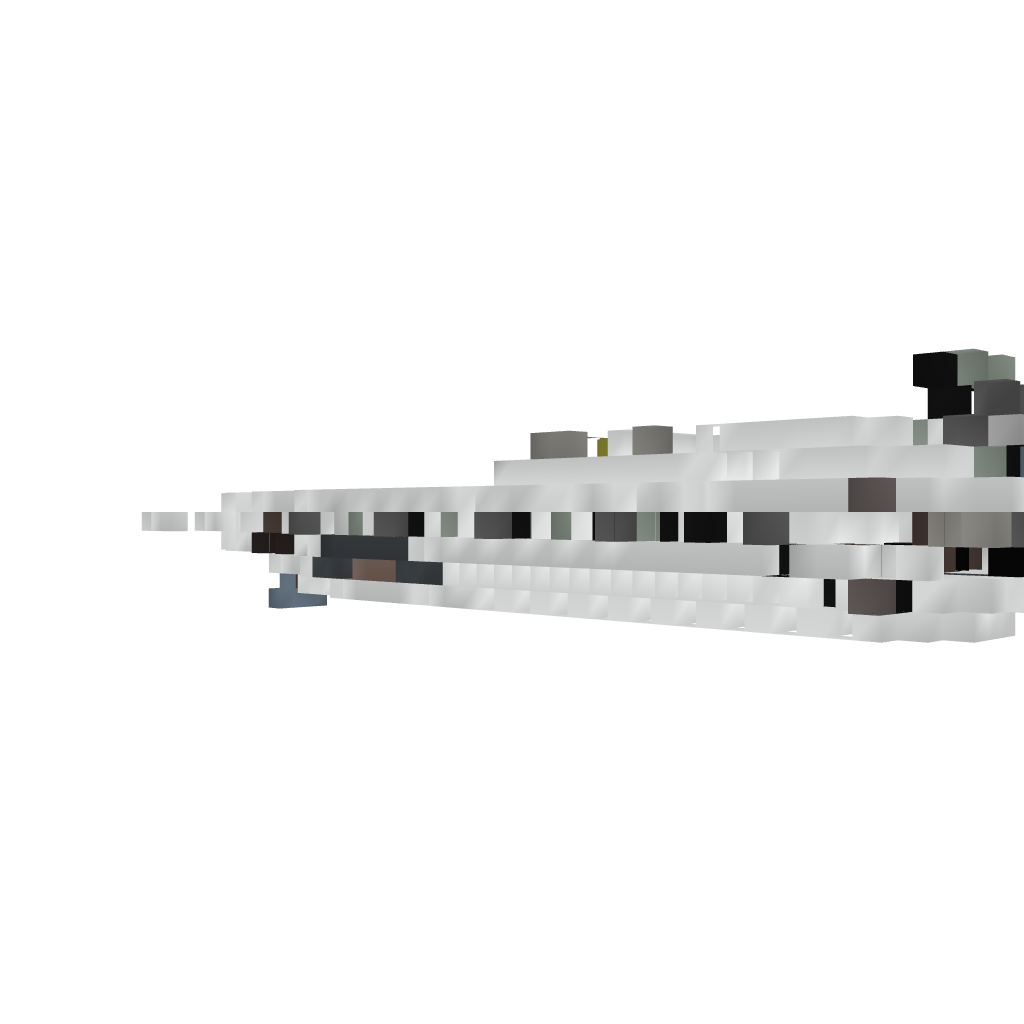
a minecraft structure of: War Airship - Silver Empire Raider